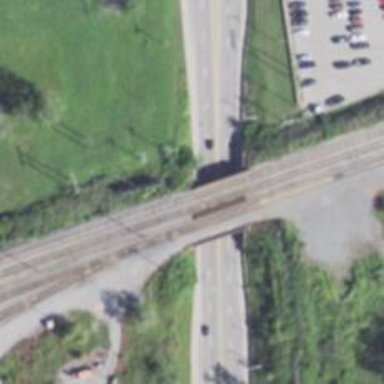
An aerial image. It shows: Railway yard.